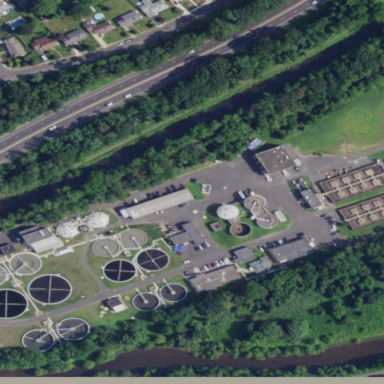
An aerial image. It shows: View of wastewater plant.